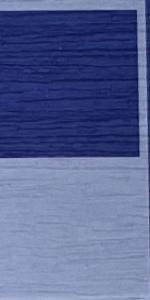
Label: Empty